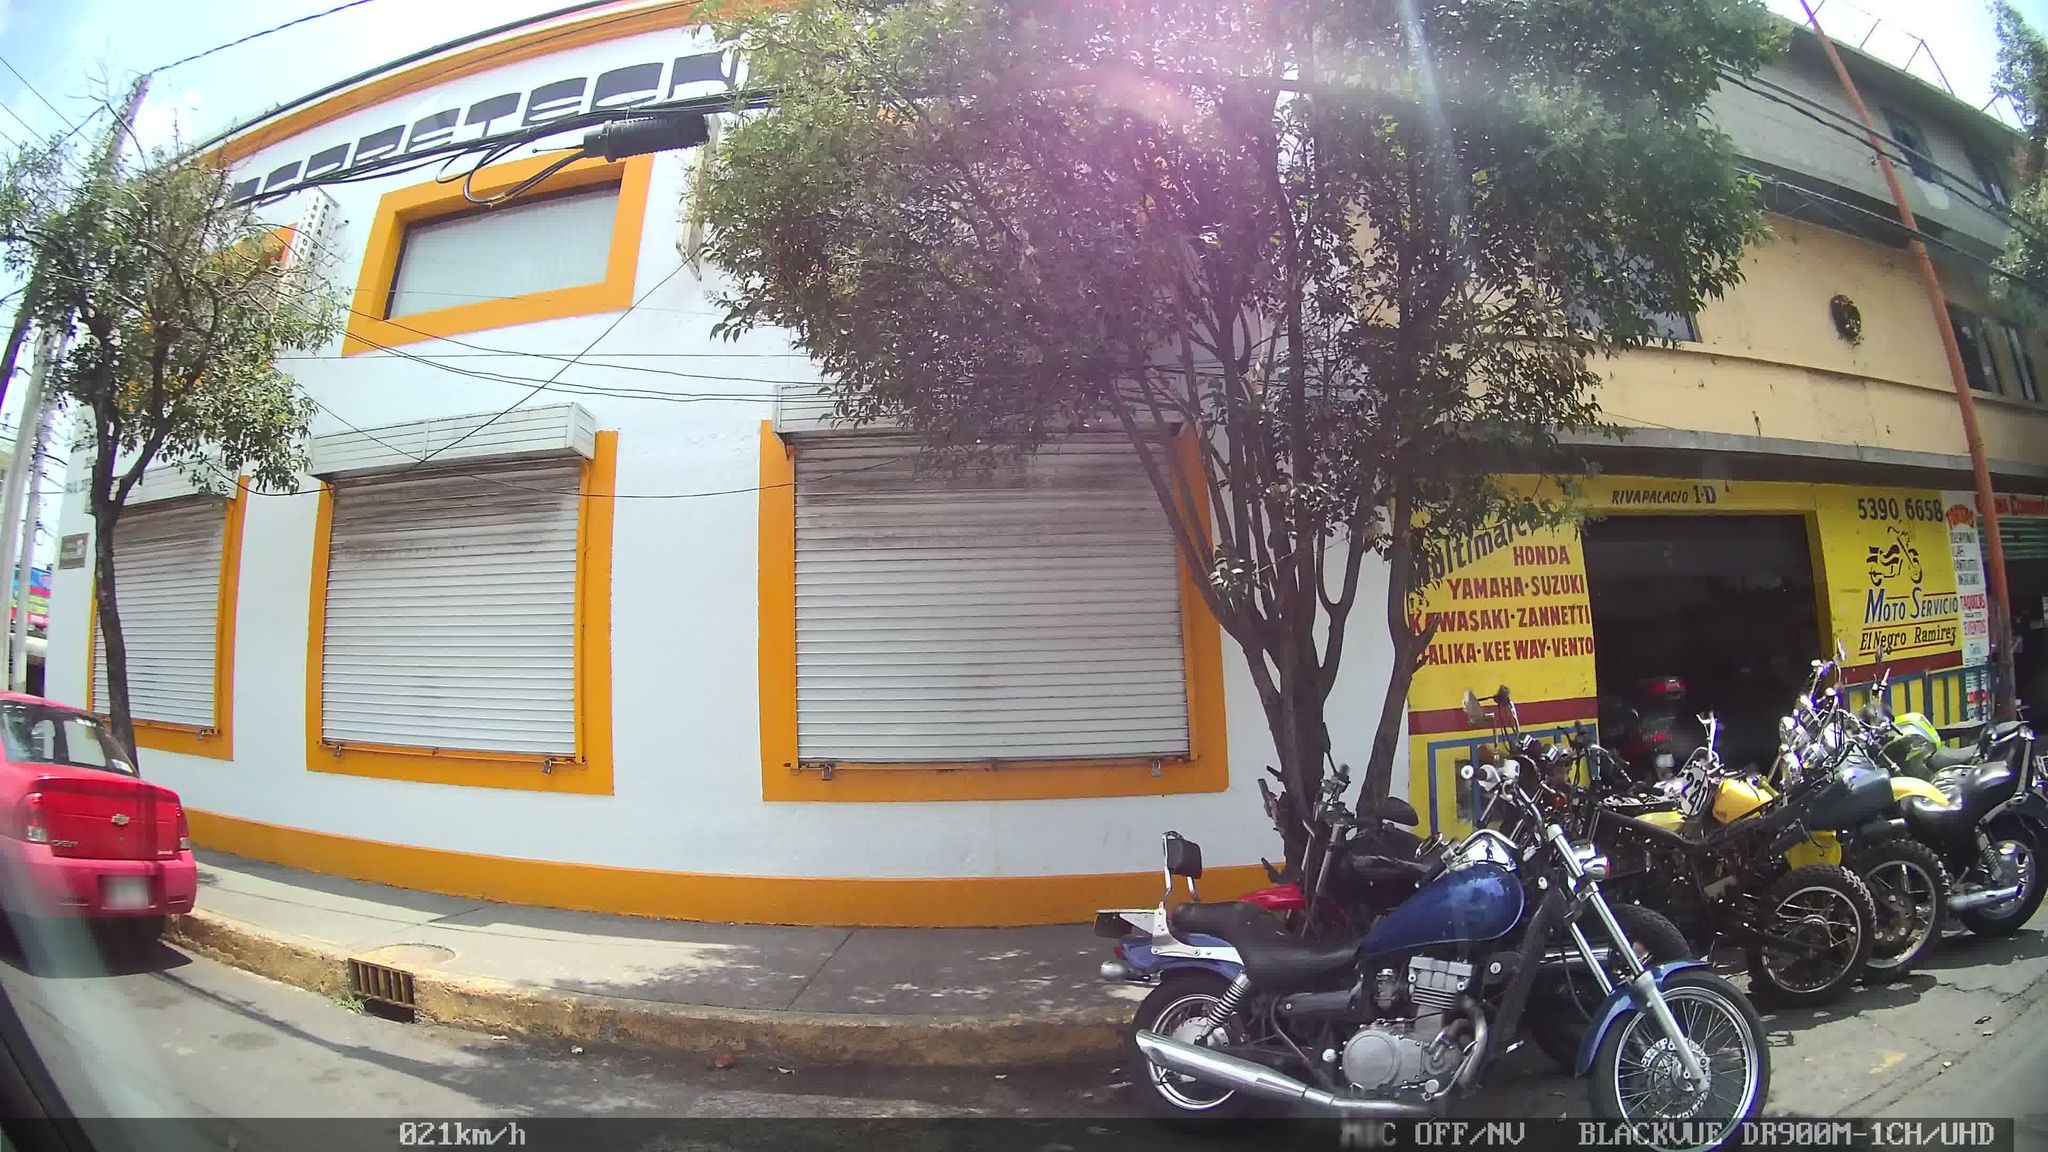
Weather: clear
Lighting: day
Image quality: good
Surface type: driving surface
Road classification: residential
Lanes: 2
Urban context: urban centre
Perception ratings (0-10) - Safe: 1.81, Lively: 7.77, Beautiful: 2.91, Boring: 1.62, Depressing: 4.01, Wealthy: 0.56